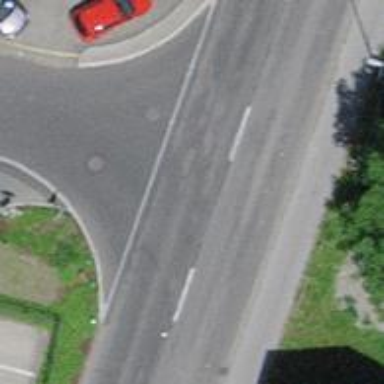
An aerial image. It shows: Bus stop equipped with public transport stop position.